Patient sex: M
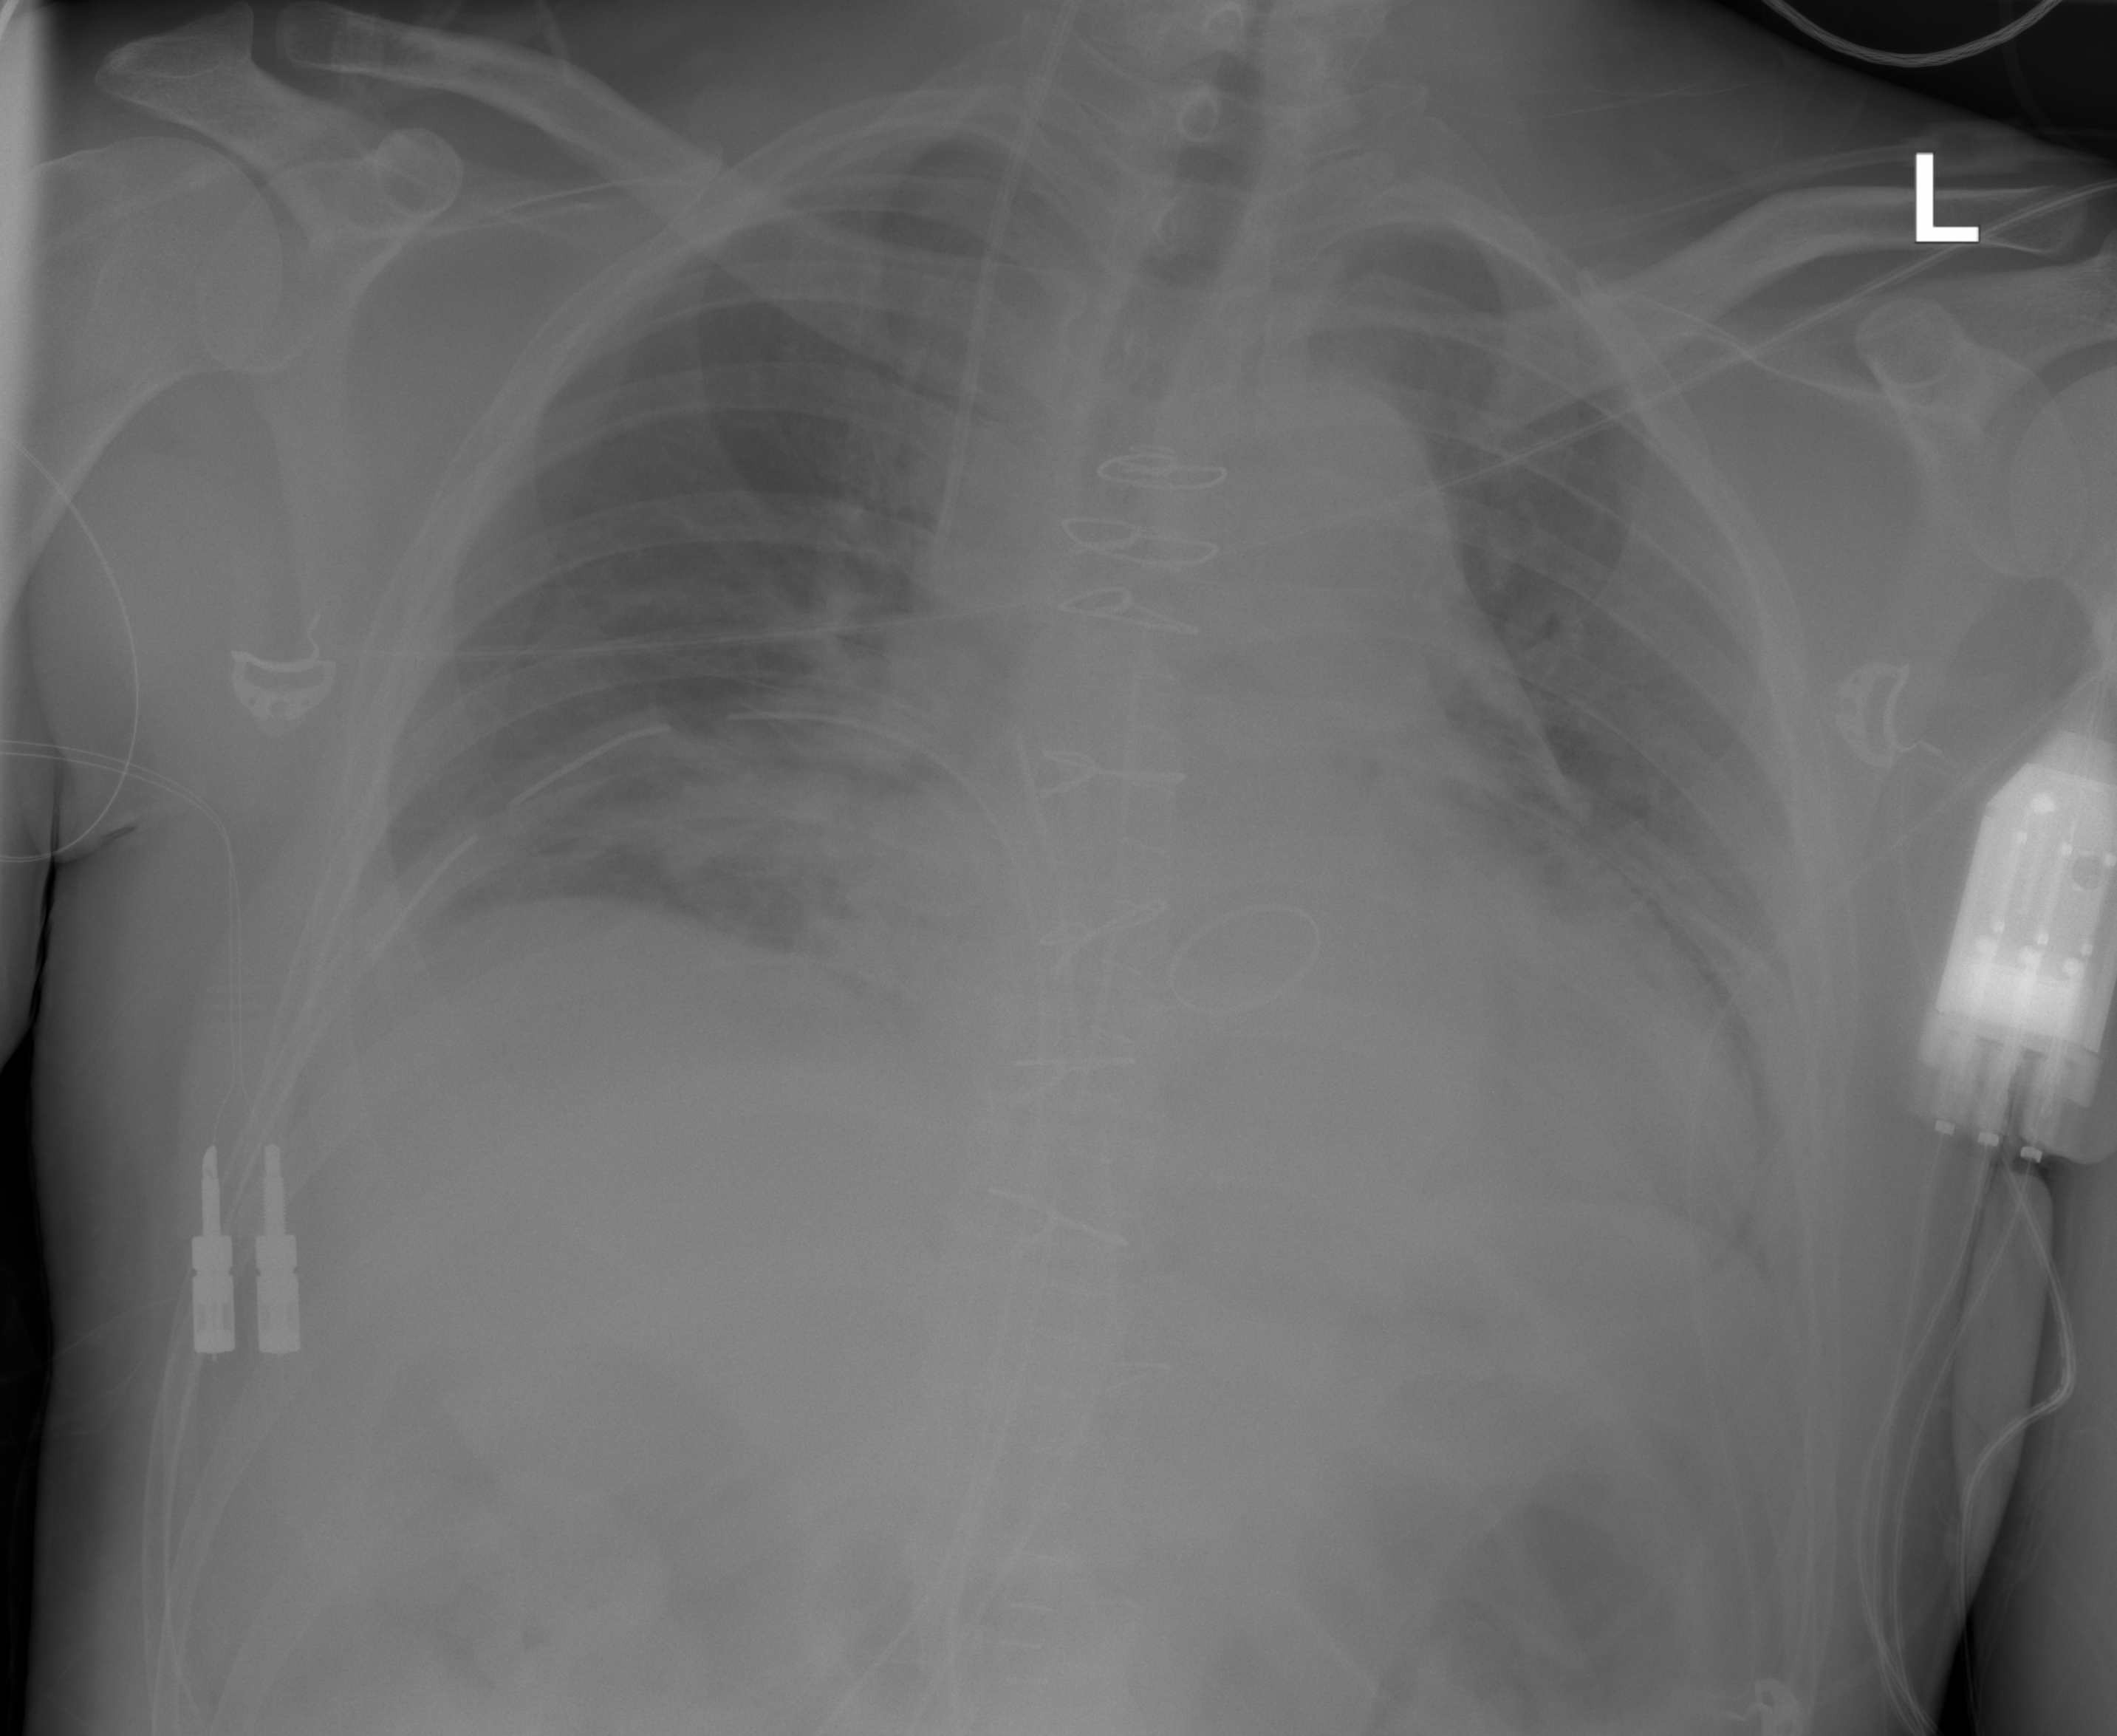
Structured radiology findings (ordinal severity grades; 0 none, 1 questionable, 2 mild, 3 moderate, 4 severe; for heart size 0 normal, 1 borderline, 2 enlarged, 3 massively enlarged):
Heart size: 2
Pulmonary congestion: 2
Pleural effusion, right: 1
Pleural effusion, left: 1
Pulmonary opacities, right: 0
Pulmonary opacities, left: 0
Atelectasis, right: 2
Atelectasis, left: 2